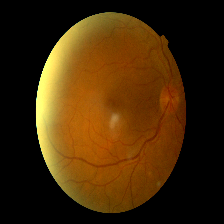
Diabetic retinopathy grade: Mild